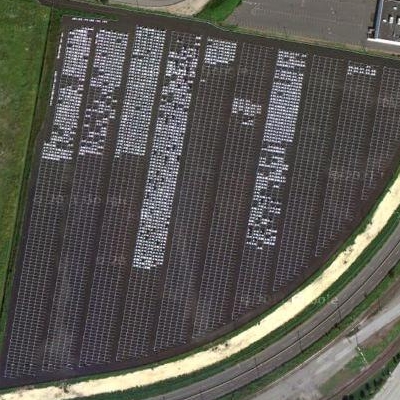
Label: Parking